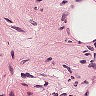
Metastatic tissue present: no